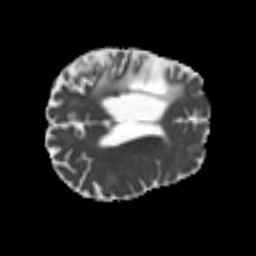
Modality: MD
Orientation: axial
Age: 68
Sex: male
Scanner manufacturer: siemens
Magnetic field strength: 3 T
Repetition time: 4.999 s
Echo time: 0.07946 s